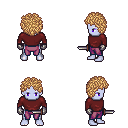
a pixel art fantasy rpg character, male body template, dark elf, purple skin, maroon long-sleeve shirt, magenta pants, light blonde curly afro hairstyle, metal gloves, dagger, four views (front, back, left, right), 2x2 character sprite sheet, small pixel art, hard edges, no anti-aliasing